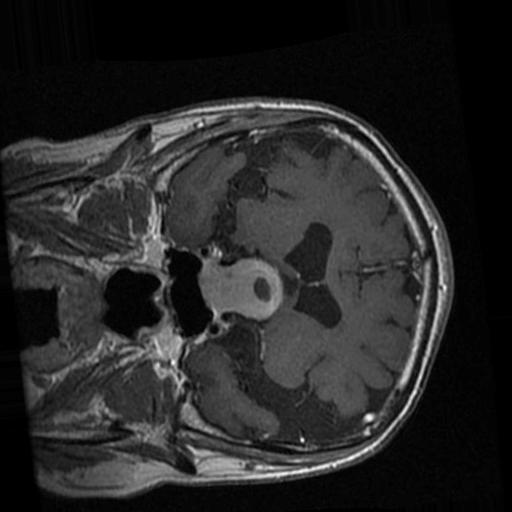
Label: brain_tumor